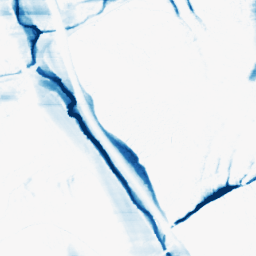
Category: morphological
Decomposition family: morphological_ellipse
Decomposition parameters: operation: closing
width: 5
height: 50
Upsampling method: linear_exact
Upsampling parameters: scale: 4
Upsampling scale: 4